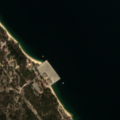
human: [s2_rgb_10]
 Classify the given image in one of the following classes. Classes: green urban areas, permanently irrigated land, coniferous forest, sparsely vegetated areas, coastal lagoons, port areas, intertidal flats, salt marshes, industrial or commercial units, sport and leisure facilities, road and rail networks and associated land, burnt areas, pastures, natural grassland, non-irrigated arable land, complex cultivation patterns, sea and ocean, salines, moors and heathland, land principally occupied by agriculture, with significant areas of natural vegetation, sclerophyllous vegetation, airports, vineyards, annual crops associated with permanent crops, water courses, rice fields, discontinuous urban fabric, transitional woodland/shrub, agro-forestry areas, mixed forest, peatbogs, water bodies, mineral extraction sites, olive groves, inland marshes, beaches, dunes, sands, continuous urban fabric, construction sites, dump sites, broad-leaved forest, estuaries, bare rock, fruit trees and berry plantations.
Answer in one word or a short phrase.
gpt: coniferous forest, transitional woodland/shrub, estuaries